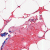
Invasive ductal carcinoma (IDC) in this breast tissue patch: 0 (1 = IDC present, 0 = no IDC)